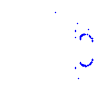
Particle: proton